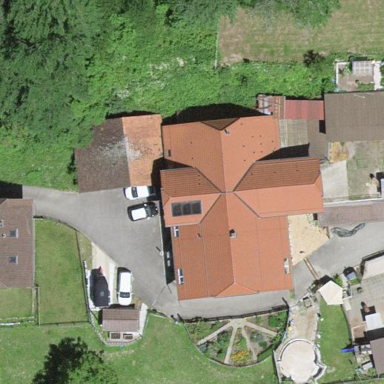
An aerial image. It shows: Farm building.